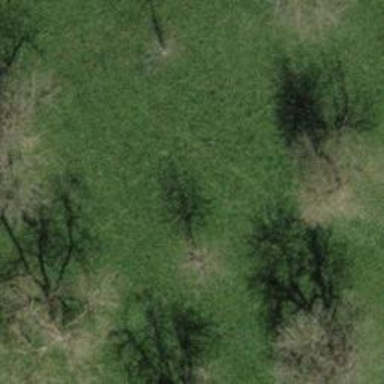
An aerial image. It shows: Single tag "natural: tree."